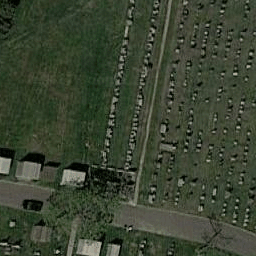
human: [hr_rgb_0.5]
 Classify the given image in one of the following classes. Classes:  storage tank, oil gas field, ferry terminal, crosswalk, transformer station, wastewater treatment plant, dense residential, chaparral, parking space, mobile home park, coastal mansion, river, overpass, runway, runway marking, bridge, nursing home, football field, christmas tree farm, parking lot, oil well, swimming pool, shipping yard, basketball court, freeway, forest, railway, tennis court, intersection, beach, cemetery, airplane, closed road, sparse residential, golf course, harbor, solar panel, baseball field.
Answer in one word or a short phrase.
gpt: cemetery